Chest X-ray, AP view. Patient: 54 years old, sex M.
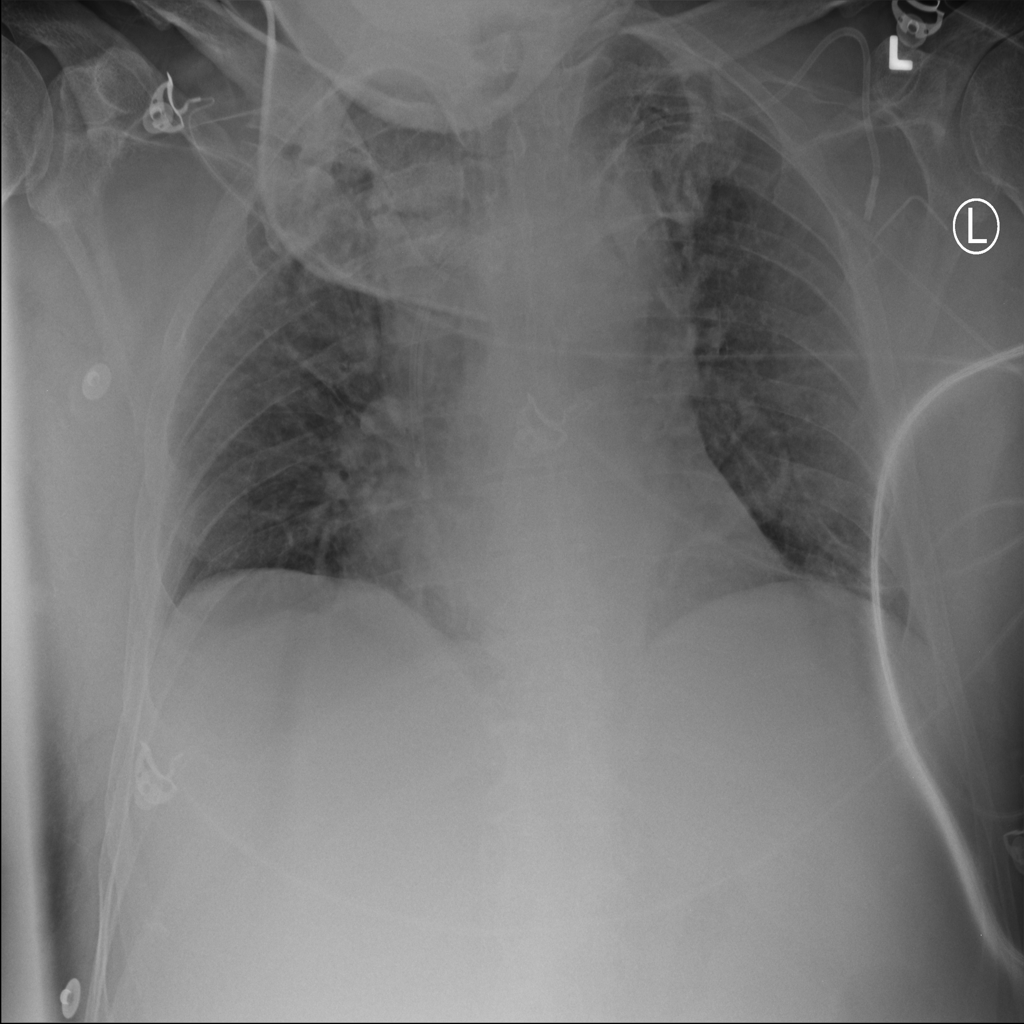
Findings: No Finding